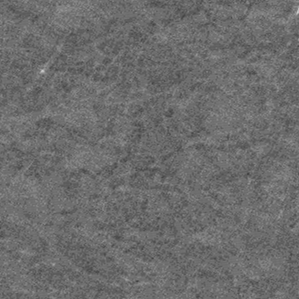
Label: frost